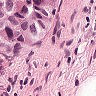
Metastatic tissue present: yes